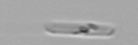
Label: Cerataulina_pelagica